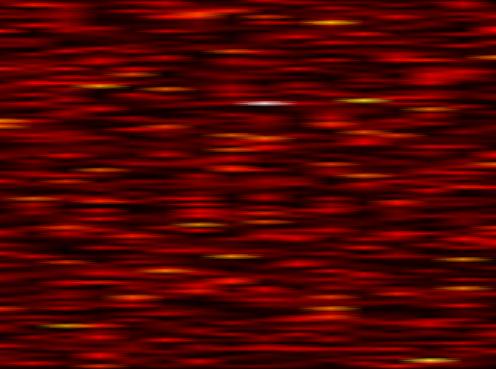
Label: FBMC